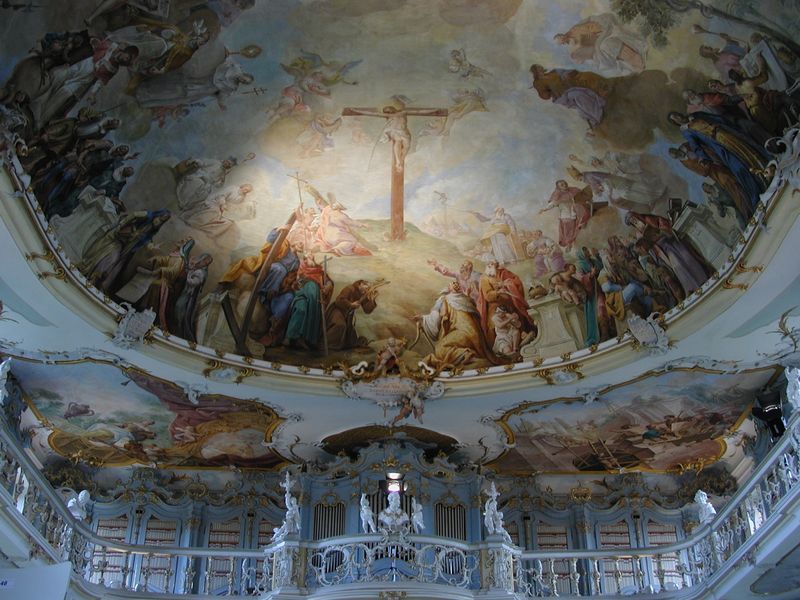
Titel: Deckenbilder in der Bibliothek von Bad Schussenried
Künstler: Franz Georg Hermann
Standort: Bad Schussenried, St. Magnus und Maria (EU - D - BW)
Schlagwörter: berg, himmel, wolken, menschen, barock, bibel, kirche, decke, engel, balkon, stuck, geländer, gewölbe, bayern, kreuz, orgel, christus, jesus, kreuzigung, fresken, ballustrade, deckengemälde, fresko, süddeutschland, deckenmalerei, golgatha, deckenbemalung, sinai